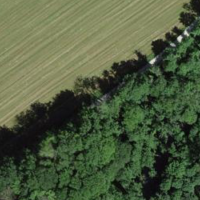
EUNIS habitat code: 52
Species observed at this site:
Fagus sylvatica